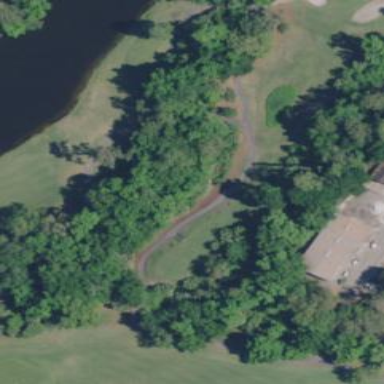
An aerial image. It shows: Grass area designated as golf tee.